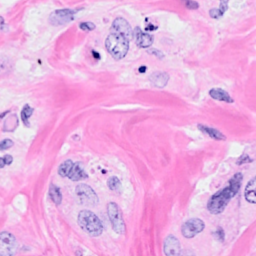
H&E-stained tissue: Breast